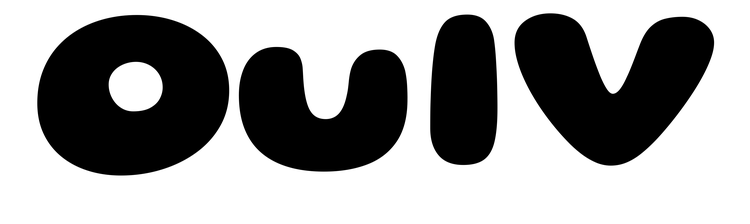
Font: Gluten_ExtraBold